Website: bh-photo
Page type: order-tracking
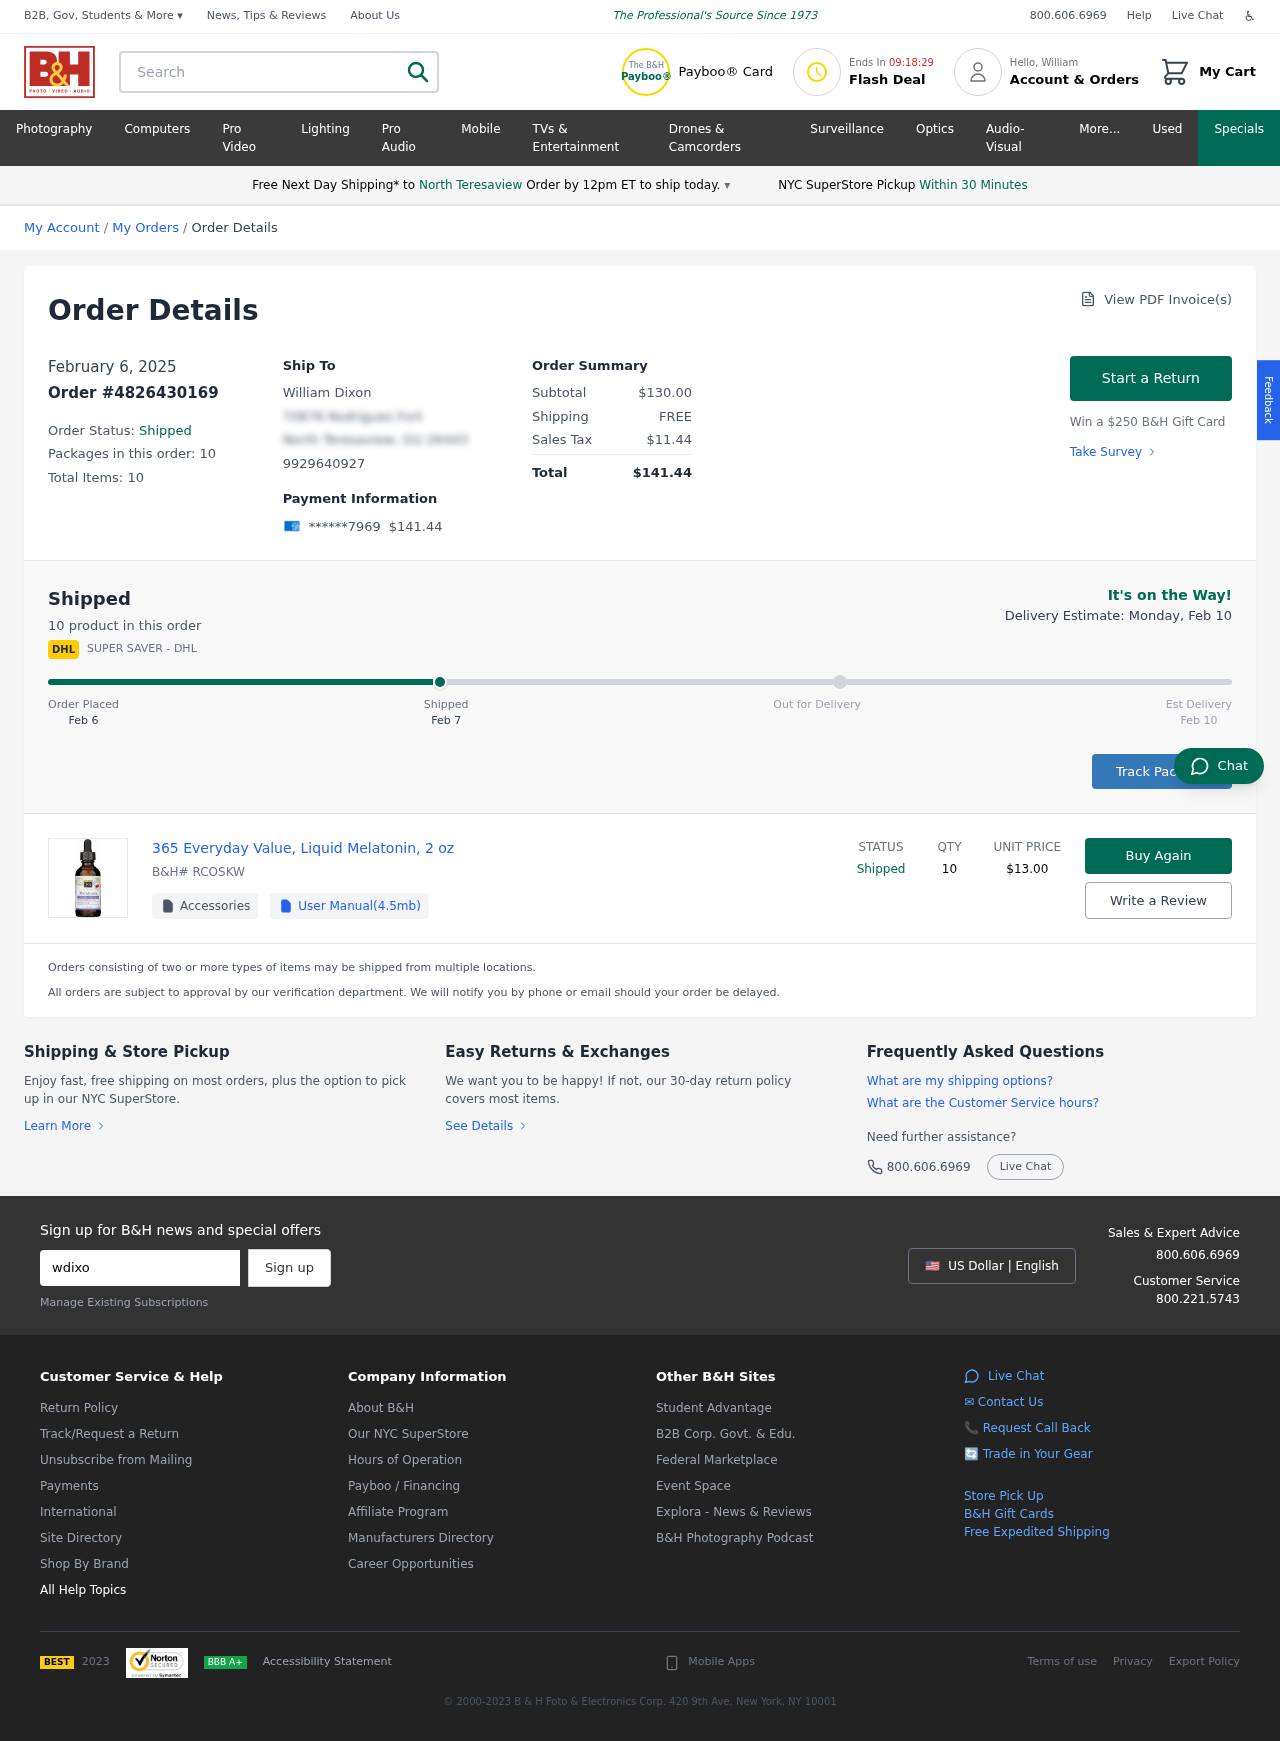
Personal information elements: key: PII_CARD_LAST4
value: ******7969
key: PII_CITY
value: North Teresaview
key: PII_EMAIL
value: wdixon@hotmail.com
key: PII_FIRSTNAME
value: William
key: PII_FULLNAME
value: William Dixon
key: PII_PHONE
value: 9929640927
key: PII_STREET
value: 70876 Rodriguez Fort
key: PII_CITY_STATE_ZIP
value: North Teresaview, GU 26443
Product elements: key: PRODUCT1_NAME
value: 365 Everyday Value, Liquid Melatonin, 2 oz
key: PRODUCT1_PRICE
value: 13
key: PRODUCT1_QUANTITY
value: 10
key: PRODUCT1_SKU
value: RCOSKW
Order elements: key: ORDER_DATE
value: Feb 6
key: ORDER_DATE
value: February 6, 2025
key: ORDER_ID
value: Order #4826430169
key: ORDER_NUM_PACKAGES
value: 10
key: ORDER_NUM_ITEMS
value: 10
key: ORDER_NUM_ITEMS
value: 10 product
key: ORDER_TOTAL
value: $141.44
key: ORDER_SUBTOTAL
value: $130.00
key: ORDER_SHIPPING_COST
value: FREE
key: ORDER_TAX
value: $11.44
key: ORDER_DELIVERY_DATE
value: Feb 10
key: ORDER_DELIVERY_DATE
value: Delivery Estimate: Monday, Feb 10
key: ORDER_SHIPPING_DATE
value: Feb 7
Search elements: key: HEADER_SEARCH
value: Search